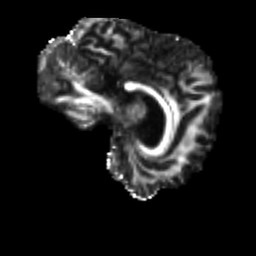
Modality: FA
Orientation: sagittal
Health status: ill
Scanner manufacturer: siemens
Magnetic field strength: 3 T
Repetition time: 13.7 s
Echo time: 0.098 s